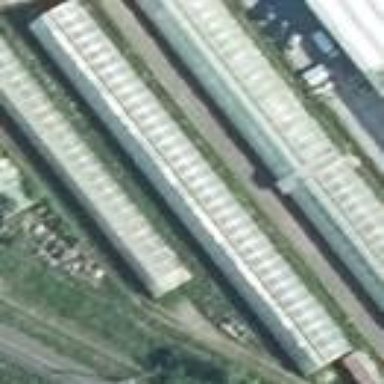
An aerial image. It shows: Greenhouse.